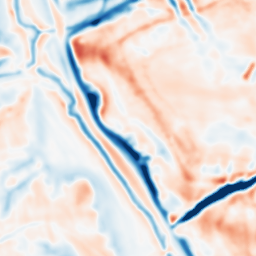
Category: multiscale
Decomposition family: dog_multiscale
Decomposition parameters: sigma_ratio: 1.4
n_scales: 4
base_sigma: 2
Upsampling method: regularized
Upsampling parameters: scale: 4
lambda_reg: 0.01
Upsampling scale: 4